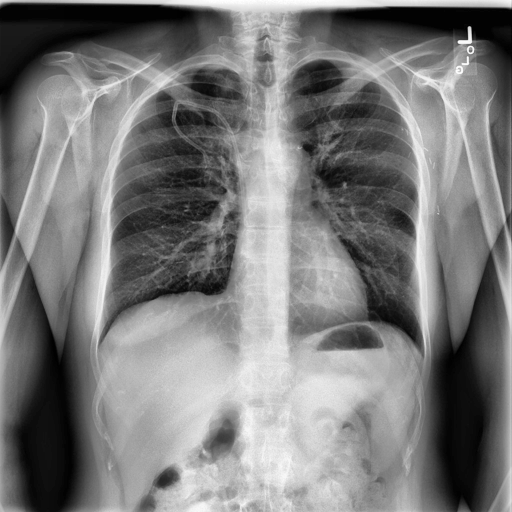
Finding: NORMAL